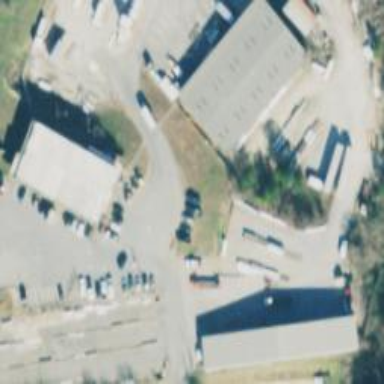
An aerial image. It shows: Warehouse.